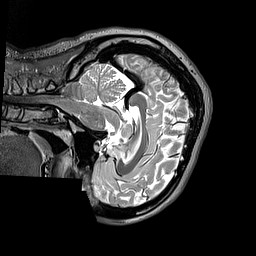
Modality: T2w
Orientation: sagittal
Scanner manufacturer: siemens
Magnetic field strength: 3 T
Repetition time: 3.2 s
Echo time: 0.406 s